You are looking at the unprocessed time series of a bearing vibration snapshot. Based on the visible evidence, which condition applies: normal, inner_race, outer_race, ball?
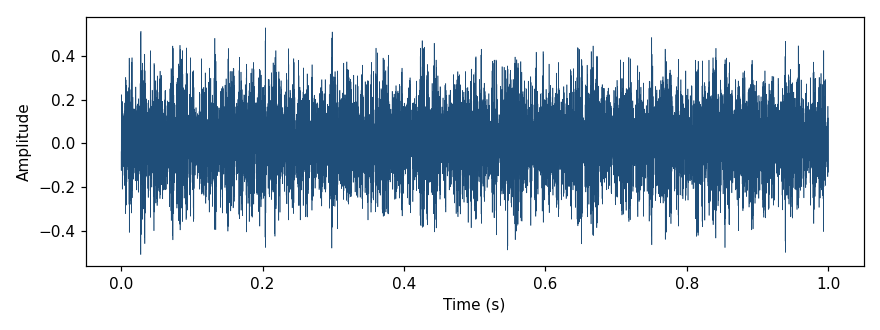
Answer: outer_race